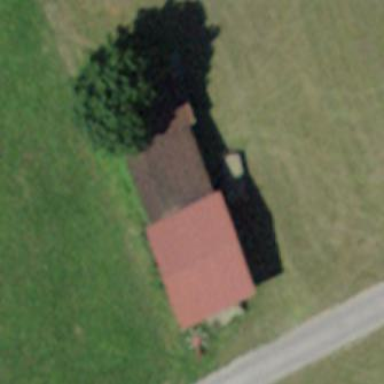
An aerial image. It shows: Hut.